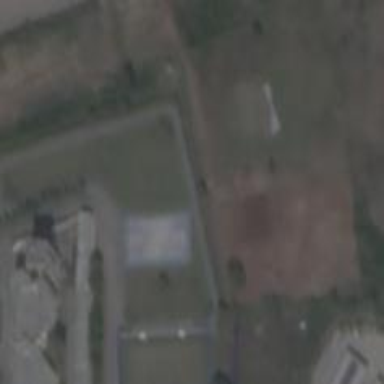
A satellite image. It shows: Basketball court on pitch.